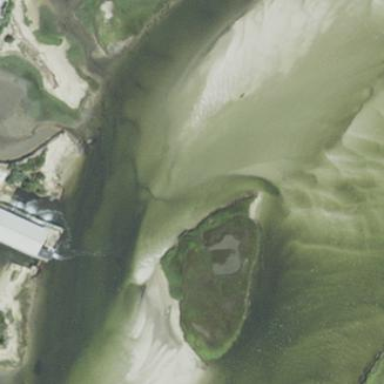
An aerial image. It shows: Saltmarsh wetland.